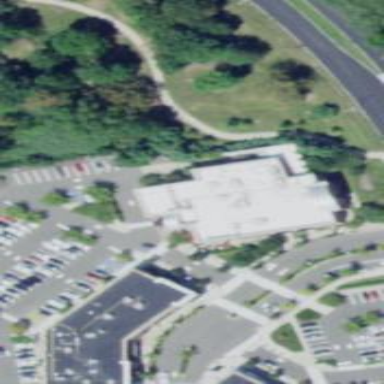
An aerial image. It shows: Retail building.